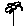
Label: flower